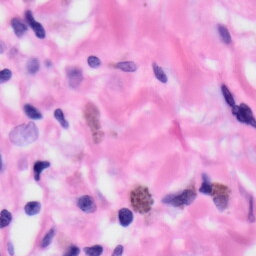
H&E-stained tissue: Skin